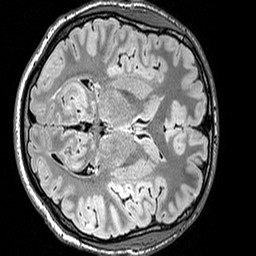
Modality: FLAIR
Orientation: axial
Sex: male
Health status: ill
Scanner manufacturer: siemens
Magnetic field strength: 3 T
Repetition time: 5 s
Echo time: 0.388 s